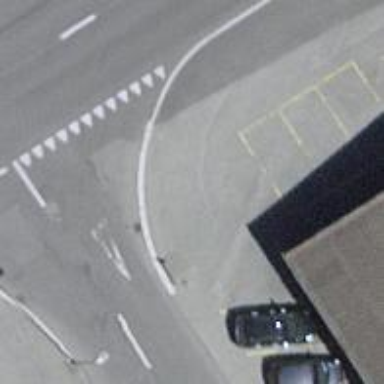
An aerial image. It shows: Sidewalk along the footway.